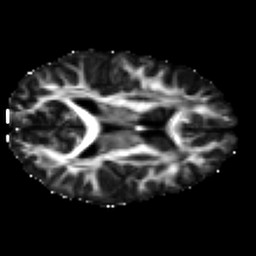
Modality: FA
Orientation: axial
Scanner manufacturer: ge
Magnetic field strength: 3 T
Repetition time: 7.98 s
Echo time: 0.0701 s